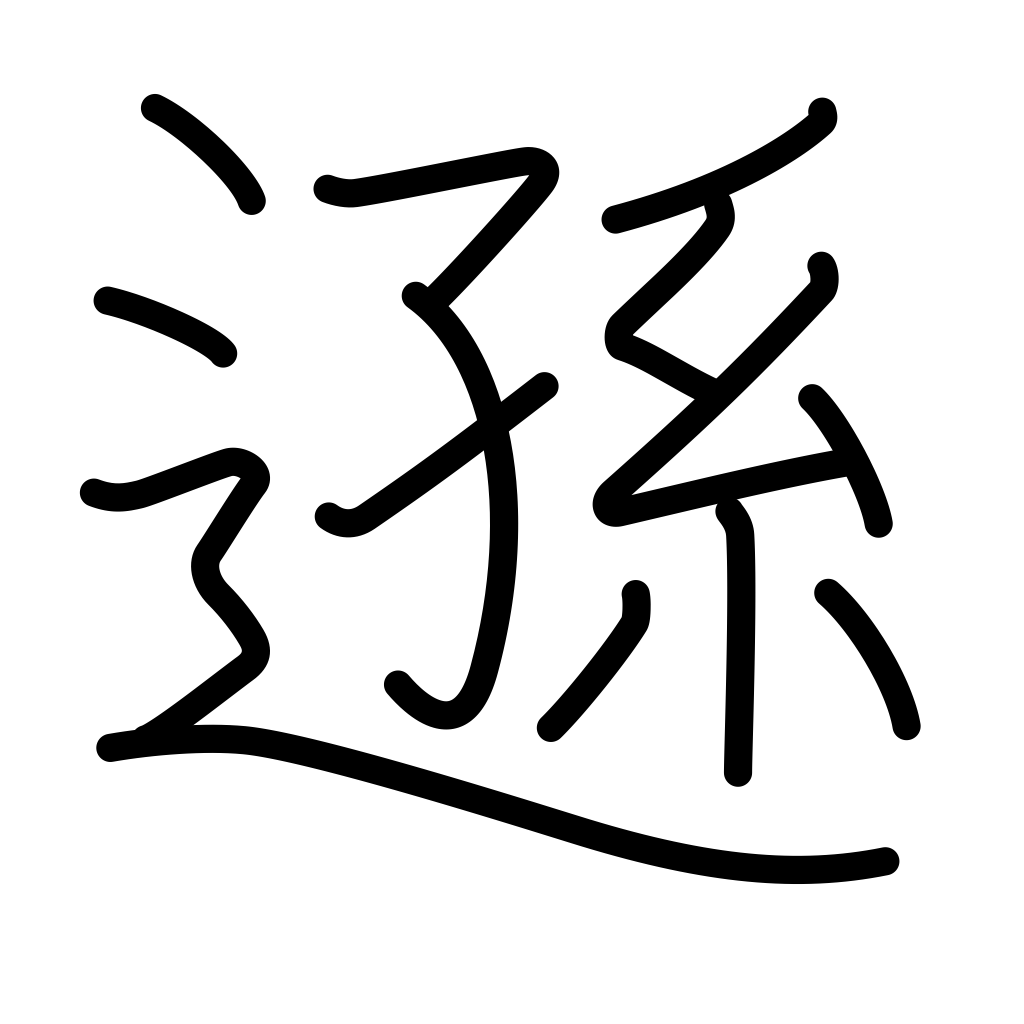
Meaning: humble, modest